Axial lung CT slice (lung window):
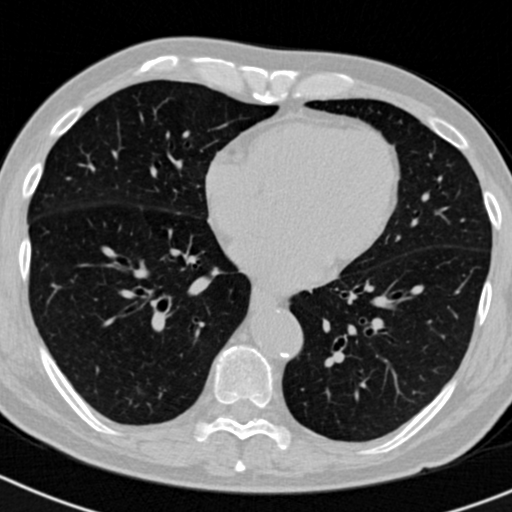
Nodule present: no